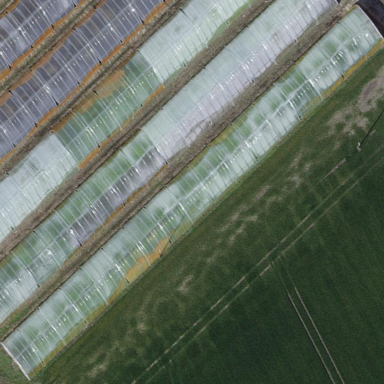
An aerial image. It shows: Greenhouse.